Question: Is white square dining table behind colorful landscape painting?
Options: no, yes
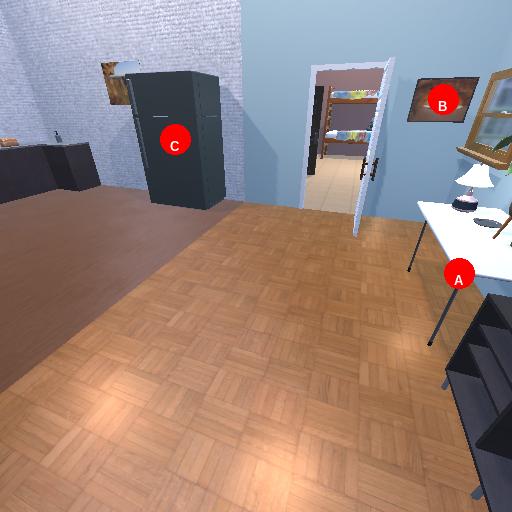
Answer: no